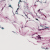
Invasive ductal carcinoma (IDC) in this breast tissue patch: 0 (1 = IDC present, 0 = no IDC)